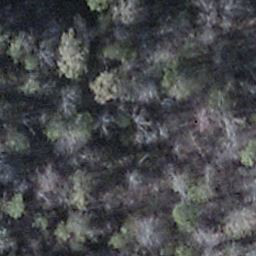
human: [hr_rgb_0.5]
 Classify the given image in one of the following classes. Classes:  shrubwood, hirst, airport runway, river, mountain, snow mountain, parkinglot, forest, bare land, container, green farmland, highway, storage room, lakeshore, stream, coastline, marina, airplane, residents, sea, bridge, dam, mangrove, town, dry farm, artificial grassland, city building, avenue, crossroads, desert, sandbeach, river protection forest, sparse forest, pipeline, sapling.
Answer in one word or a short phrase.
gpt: shrubwood